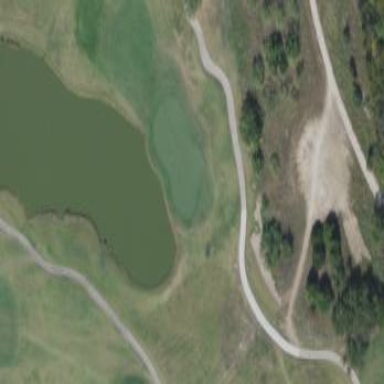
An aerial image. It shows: Water hazard in golf course. The hazard is natural water feature.